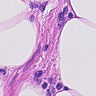
Metastatic tissue present: no